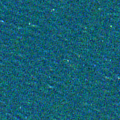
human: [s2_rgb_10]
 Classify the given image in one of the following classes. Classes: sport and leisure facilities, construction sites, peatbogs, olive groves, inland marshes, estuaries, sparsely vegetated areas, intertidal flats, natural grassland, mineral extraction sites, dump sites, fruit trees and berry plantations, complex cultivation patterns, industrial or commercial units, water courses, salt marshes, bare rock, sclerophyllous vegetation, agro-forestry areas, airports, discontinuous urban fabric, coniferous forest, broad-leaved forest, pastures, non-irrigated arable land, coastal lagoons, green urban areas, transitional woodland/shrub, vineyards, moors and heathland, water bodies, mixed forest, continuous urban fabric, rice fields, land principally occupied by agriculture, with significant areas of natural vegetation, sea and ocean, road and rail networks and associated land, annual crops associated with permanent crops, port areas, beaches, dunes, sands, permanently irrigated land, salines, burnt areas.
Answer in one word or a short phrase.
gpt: sea and ocean